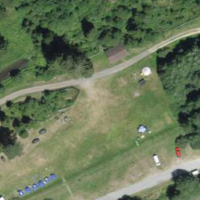
EUNIS habitat code: 24
Species observed at this site:
Melitaea diamina
Chrysops caecutiens
Melilotus albus